Question: I am trying to copy a list of users roles from one user to another with the method:
'''
public bool CopyUsersRoles(Guid copyFromUserId, Guid copyToUserId)
{
//Delete existing roles for user
var rolesToDelete = context.UserApplicationRoles.Where(x => x.UserID == copyToUserId);
foreach (var u in rolesToDelete)
{
context.UserApplicationRoles.DeleteObject(u);
}
var rolesToAdd = context.UserApplicationRoles.Where(x => x.UserID == copyFromUserId)
.ToList();
for(int i = 0; i < rolesToAdd.Count; i++)
{
rolesToAdd[i].UserID = copyToUserId;
}
foreach (var u in rolesToAdd)
{
context.UserApplicationRoles.AddObject(u);
}
context.SaveChanges();
}
'''
I am getting the following exception when assigning a new 'UserId':
> The property 'UserID' is part of the object's key information and cannot be modified.
at System.Data.Objects.EntityEntry.VerifyEntityValueIsEditable(StateManagerTypeMetadata typeMetadata, Int32 ordinal, String memberName)
I would have thought that the ToList() would have prevented this...
What is the correct way to achieve this?

I see there is no PK set on the legacy table. I'm assuming manually setting the PK to UserApplicationRoleId will fix this.
UserId Looks like this:
'''
[EdmScalarPropertyAttribute(EntityKeyProperty=true, IsNullable=false)]
[DataMemberAttribute()]
public global::System.Guid UserID
{
get
{
return _UserID;
}
set
{
if (_UserID != value)
{
OnUserIDChanging(value);
ReportPropertyChanging("UserID");
_UserID = StructuralObject.SetValidValue(value);
ReportPropertyChanged("UserID");
OnUserIDChanged();
}
}
}
'''
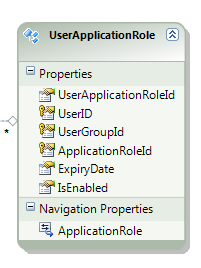
Answer: Ended up getting this to work in a pretty nasty way (the legacy DB doesn't have auto incrementing PKs :(
'''
var copyToUser = this.GetUser(copyToUserId);
List<UserApplicationRole> userApplicationRoles = new List<UserApplicationRole>();
int startingId = Convert.ToInt32(isignonContext.UserApplicationRoles.OrderByDescending(u => u.UserApplicationRoleId).FirstOrDefault().UserApplicationRoleId) + 1;
foreach (var u in userApplicationRolesToAdd)
{
UserApplicationRole userApplicationRole = new UserApplicationRole
{
UserApplicationRoleId = startingId,
UserID = copyToUser.UserId,
UserGroupId = copyToUser.ParentId.Value,
ApplicationRoleId = u.ApplicationRoleId,
ExpiryDate = u.ExpiryDate,
IsEnabled = u.IsEnabled
};
userApplicationRoles.Add(userApplicationRole);
startingId++;
}
'''